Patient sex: M
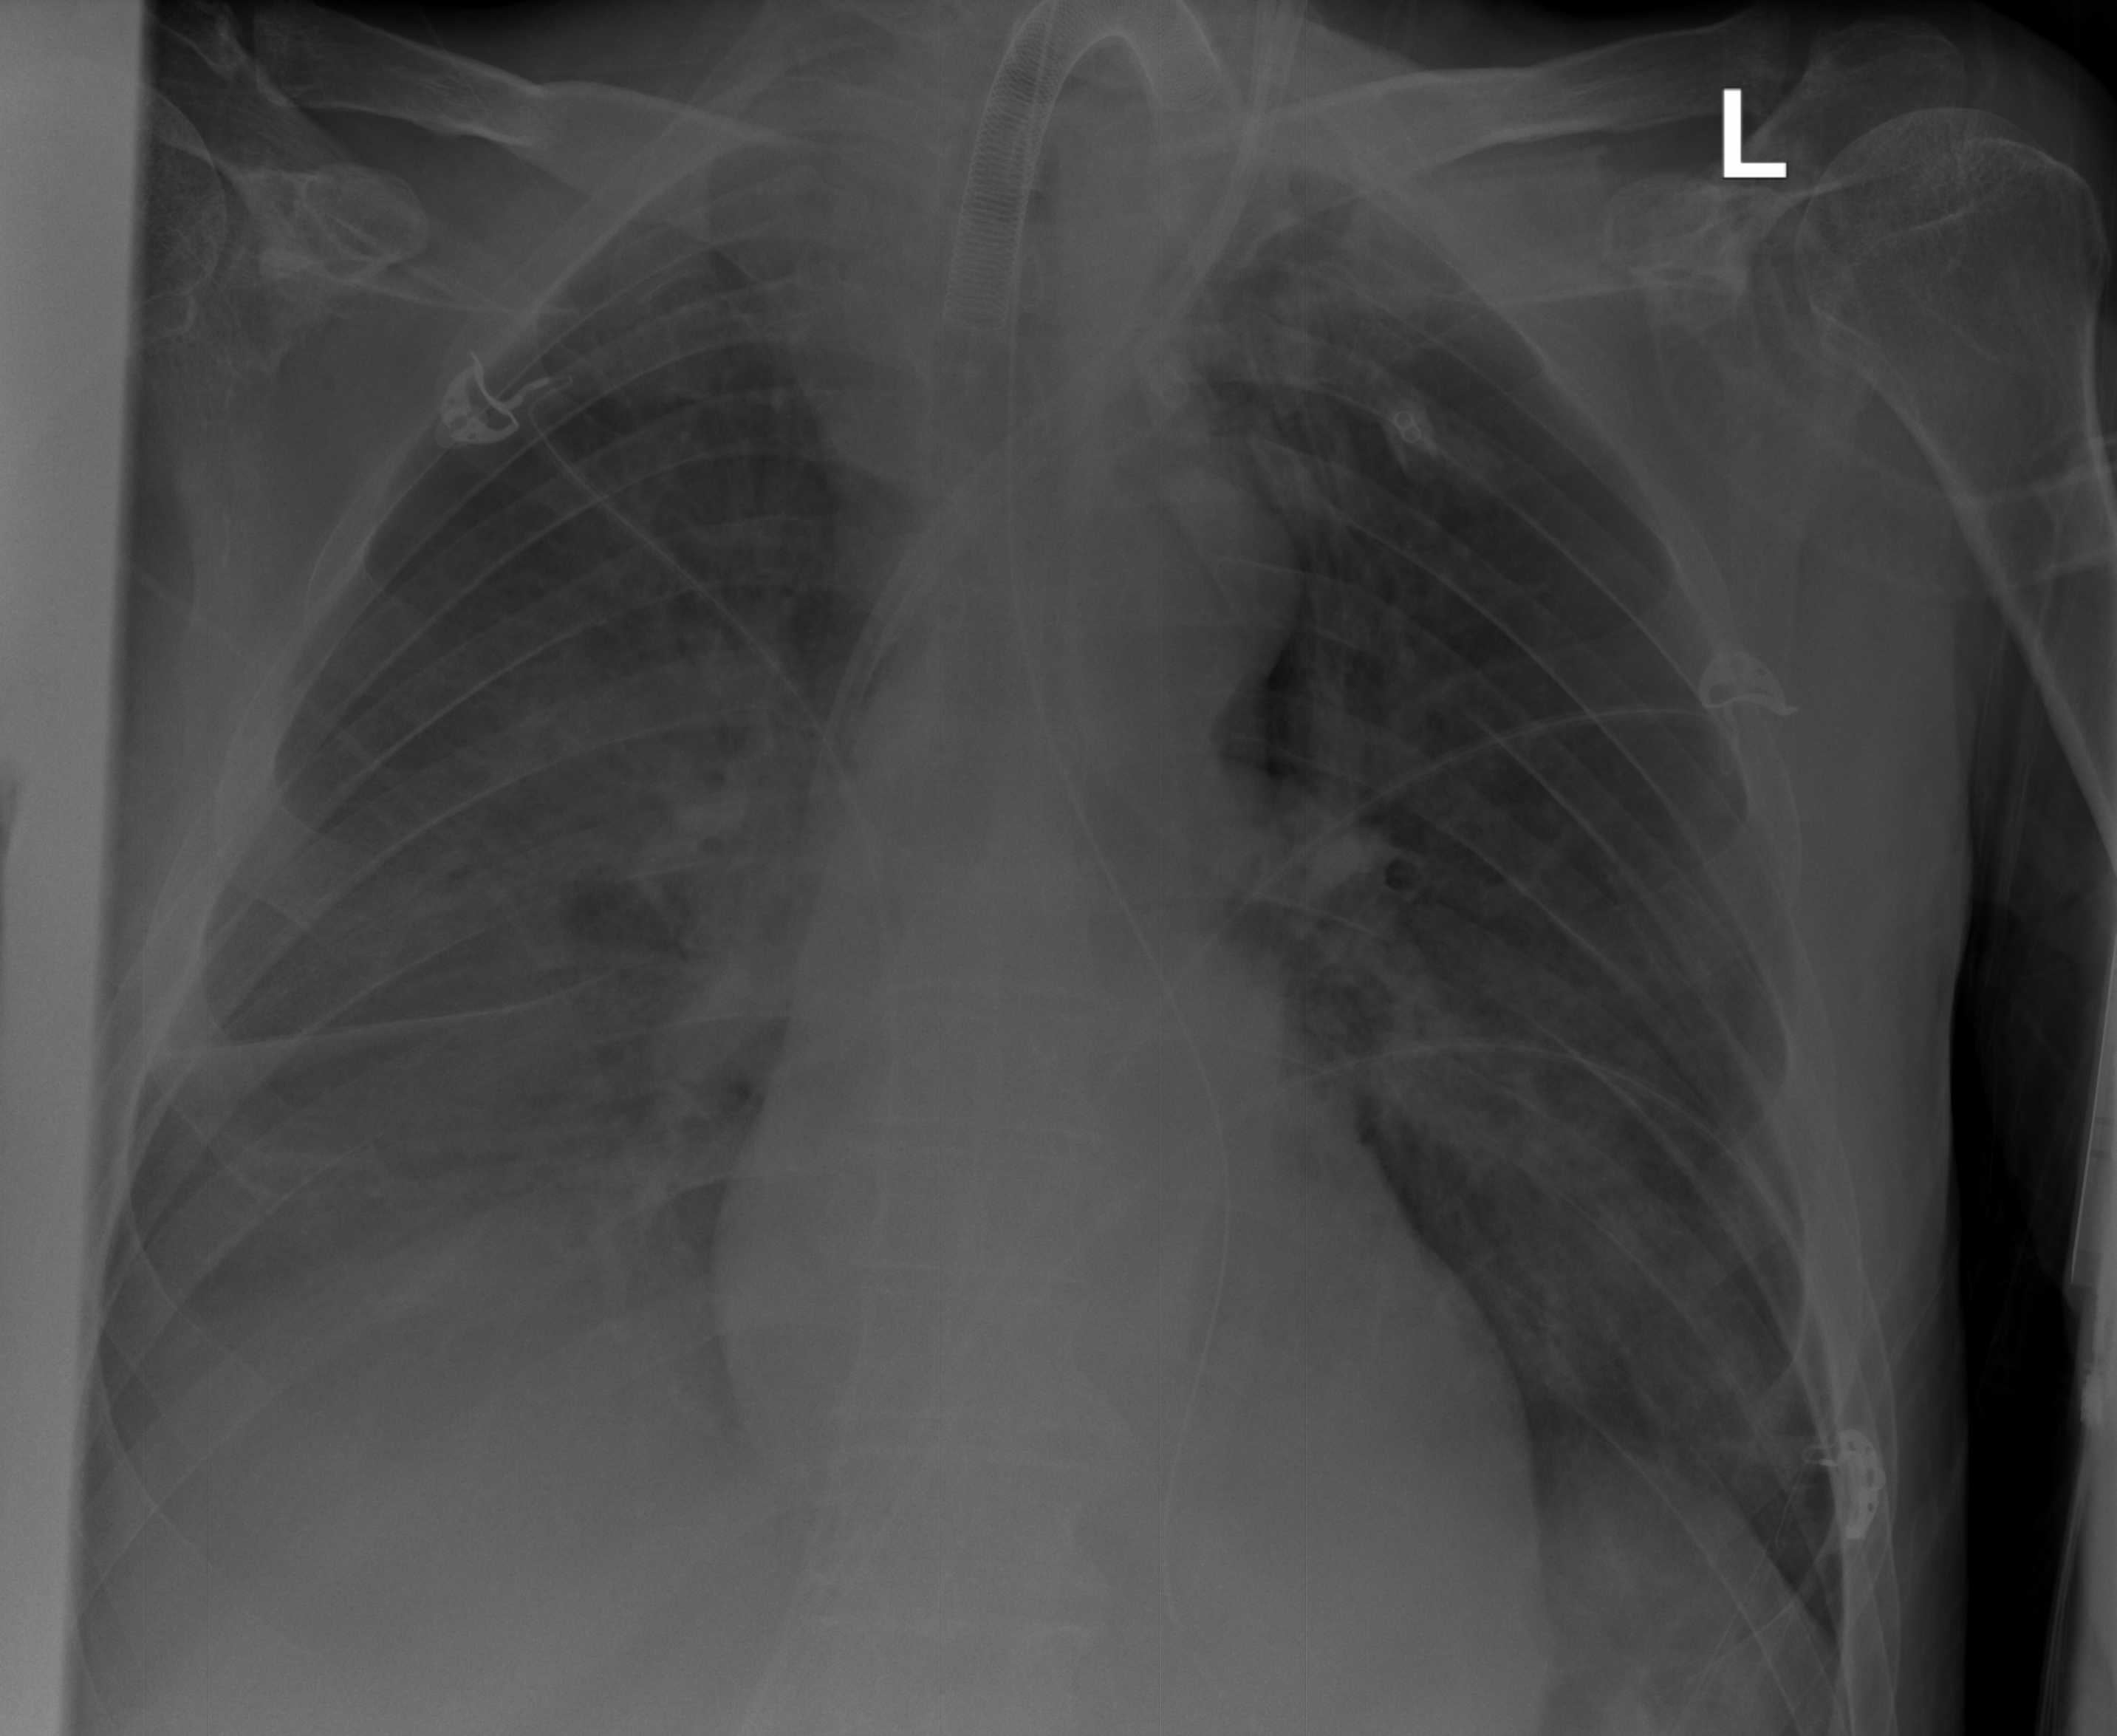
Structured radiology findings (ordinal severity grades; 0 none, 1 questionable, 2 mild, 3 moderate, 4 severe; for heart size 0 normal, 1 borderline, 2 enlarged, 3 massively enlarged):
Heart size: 0
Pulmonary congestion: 0
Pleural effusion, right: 3
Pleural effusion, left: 0
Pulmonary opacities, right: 2
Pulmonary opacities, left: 2
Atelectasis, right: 2
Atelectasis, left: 2